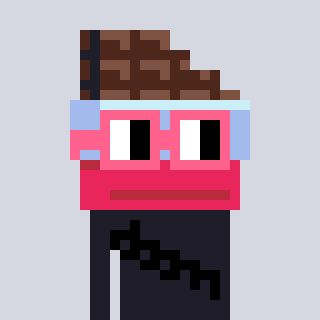
a pixel art character with square pink glasses, a chocolate-shaped head and a grayscale-colored body on a cool background